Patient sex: M
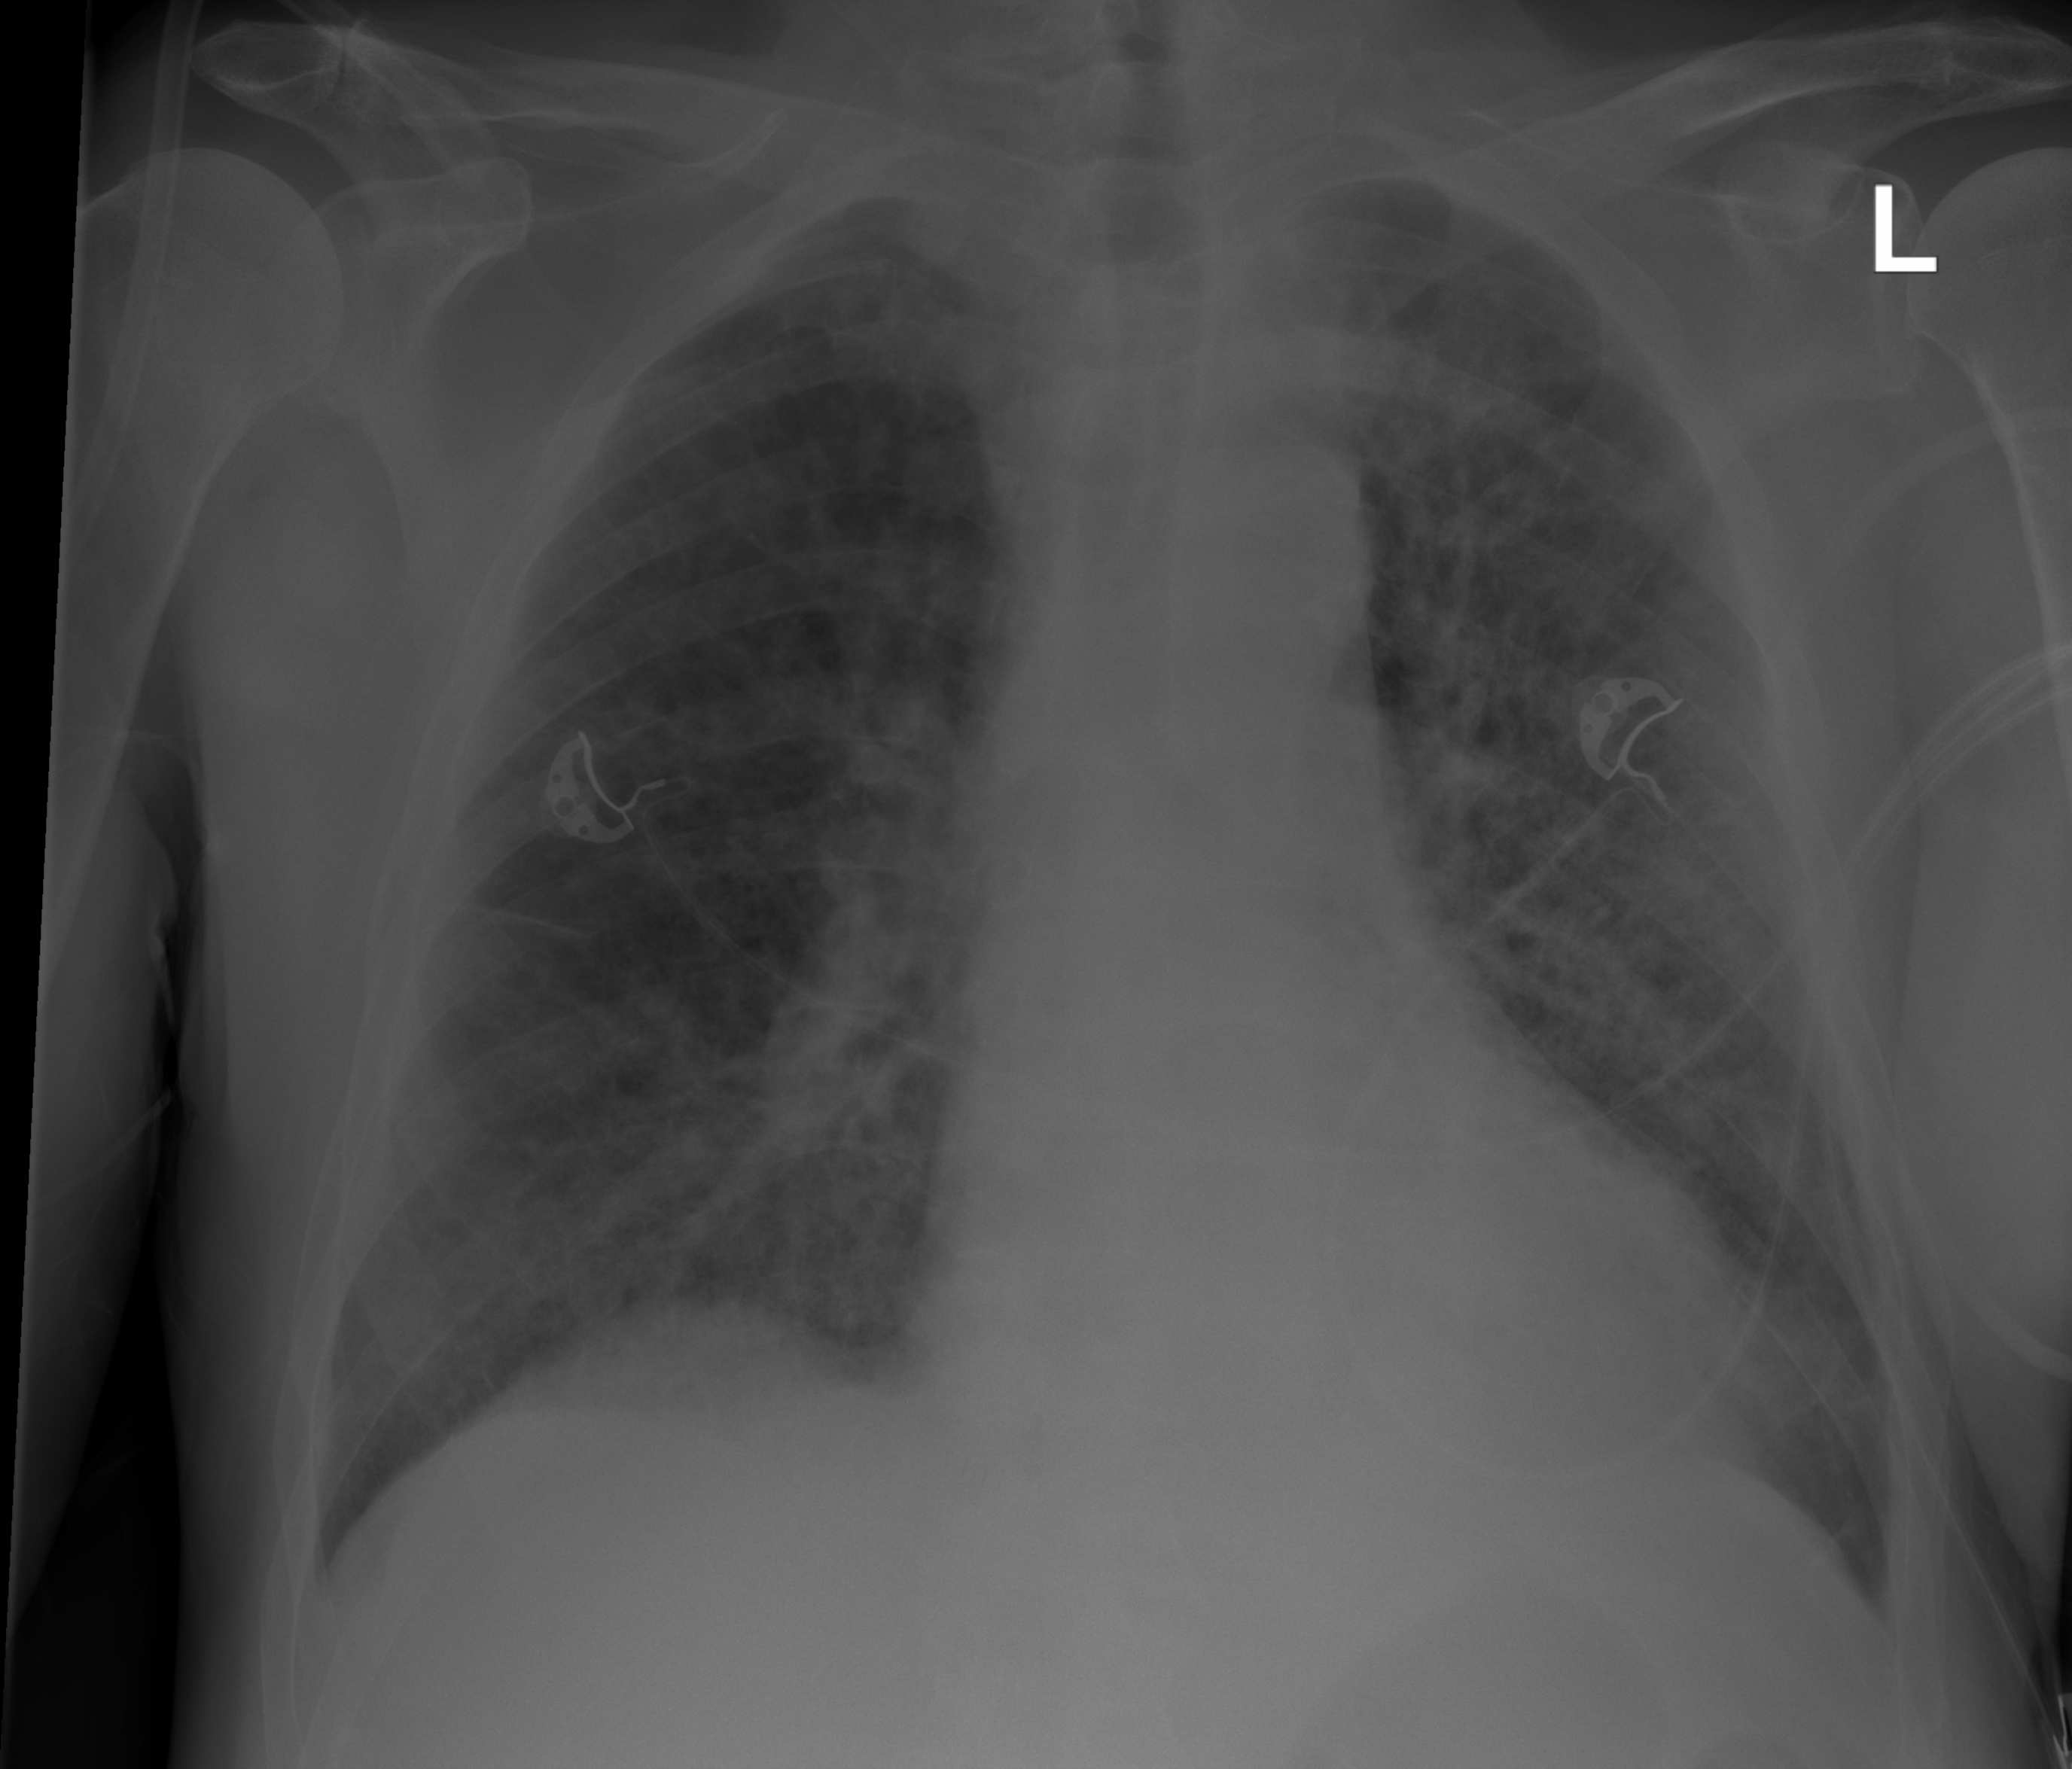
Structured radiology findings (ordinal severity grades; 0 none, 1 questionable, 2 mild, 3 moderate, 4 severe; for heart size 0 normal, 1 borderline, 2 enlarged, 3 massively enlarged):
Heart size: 2
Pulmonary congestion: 0
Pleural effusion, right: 0
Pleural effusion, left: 0
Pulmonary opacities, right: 2
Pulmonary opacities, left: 3
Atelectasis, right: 0
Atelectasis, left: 0